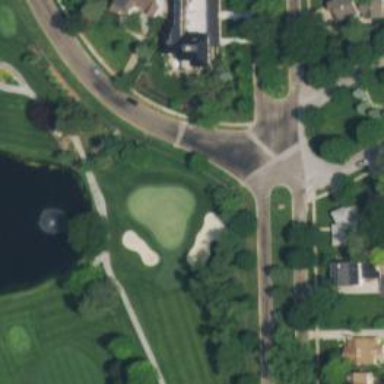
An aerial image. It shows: Golf hole.